Interaction volume radius: 5 \u00c5
Interaction volume height: 15 \u00c5
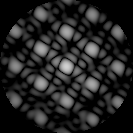
Disorder parameter: 0.08627